Question: I am terrible at understanding work with interface builder, so (probably dumb) question comes.
I have created sliding view controller. When I click a cell, I want this controller slide back as it was. I used '[self dismissViewControllerAnimated:YES completion:NULL];'.
It used to dismiss table view controller (when I did not use Sliding). However, not it throws me not to previous controller, but to login page (initial controller). Have a look at the picture.
Hope this provides enough information. Sorry if it is not enough, as I am really bad with interface builder. I will add anything needed as requested. Thank you.
EDIT:
I have also tried to drag (holding ctrl) from sliding controller and chose ECSlidingSegue. In such case there is nothing going on.
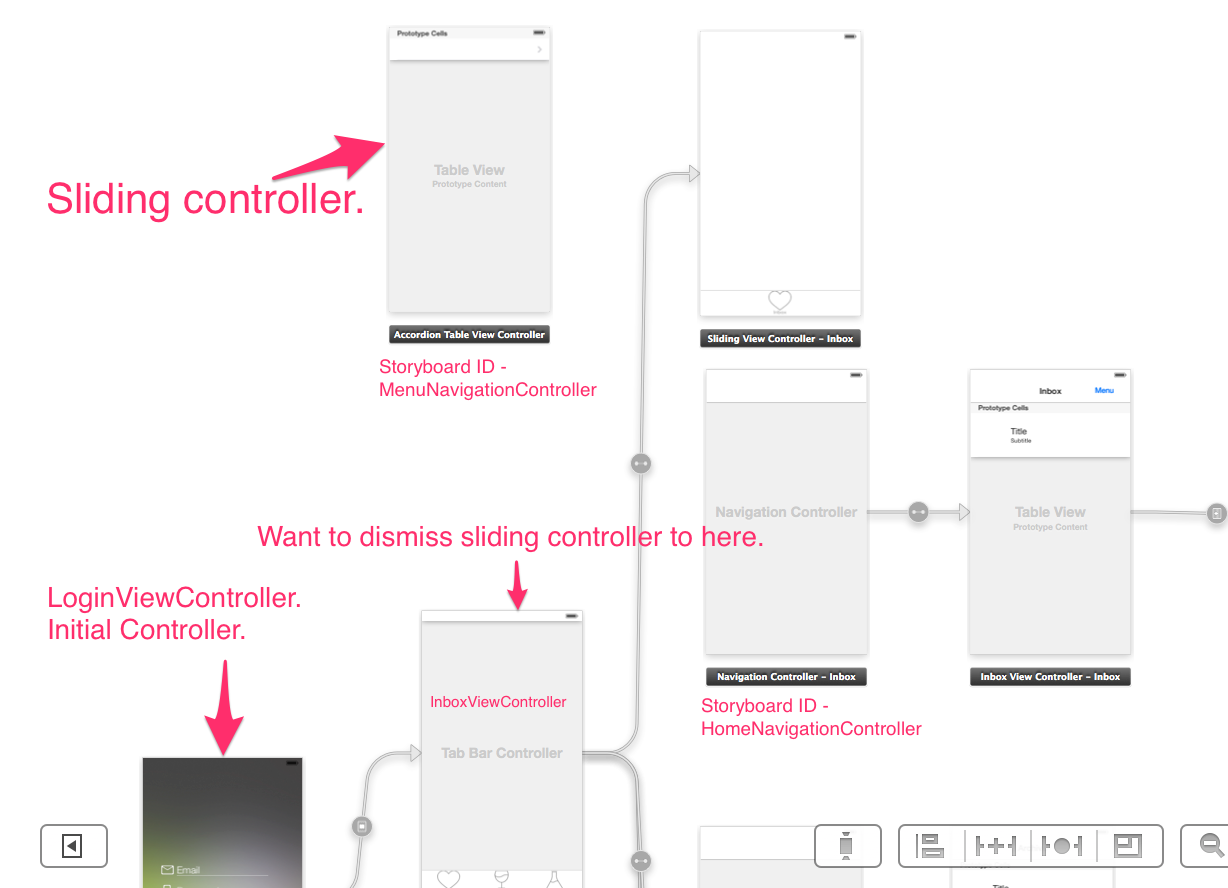
Answer: Normal behavior of modal is when dismissed it shows its 'Parent Controller', in your case its I guess 'LoginViewController', form where you must have presented the 'TableViewController' as modal.
However, if you wish to show a different controller other than the Parent, you can choose to push a new controller when come from TableViewController, or, you can achieve modal appearance with simple push of navigation controller, and I guess this would be easier and correct in your case.
So instead of presenting the TableViewController as modal, push it with Modal animation, and on selection of cell 'InboxViewController' will be pushed.
There are few changes you need to do.
1. Create a Custom Segue from LoginController to TableViewController.
2. Create a push segue from TableViewController to InboxViewController.
I hope it helps.
Cheers.